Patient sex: F
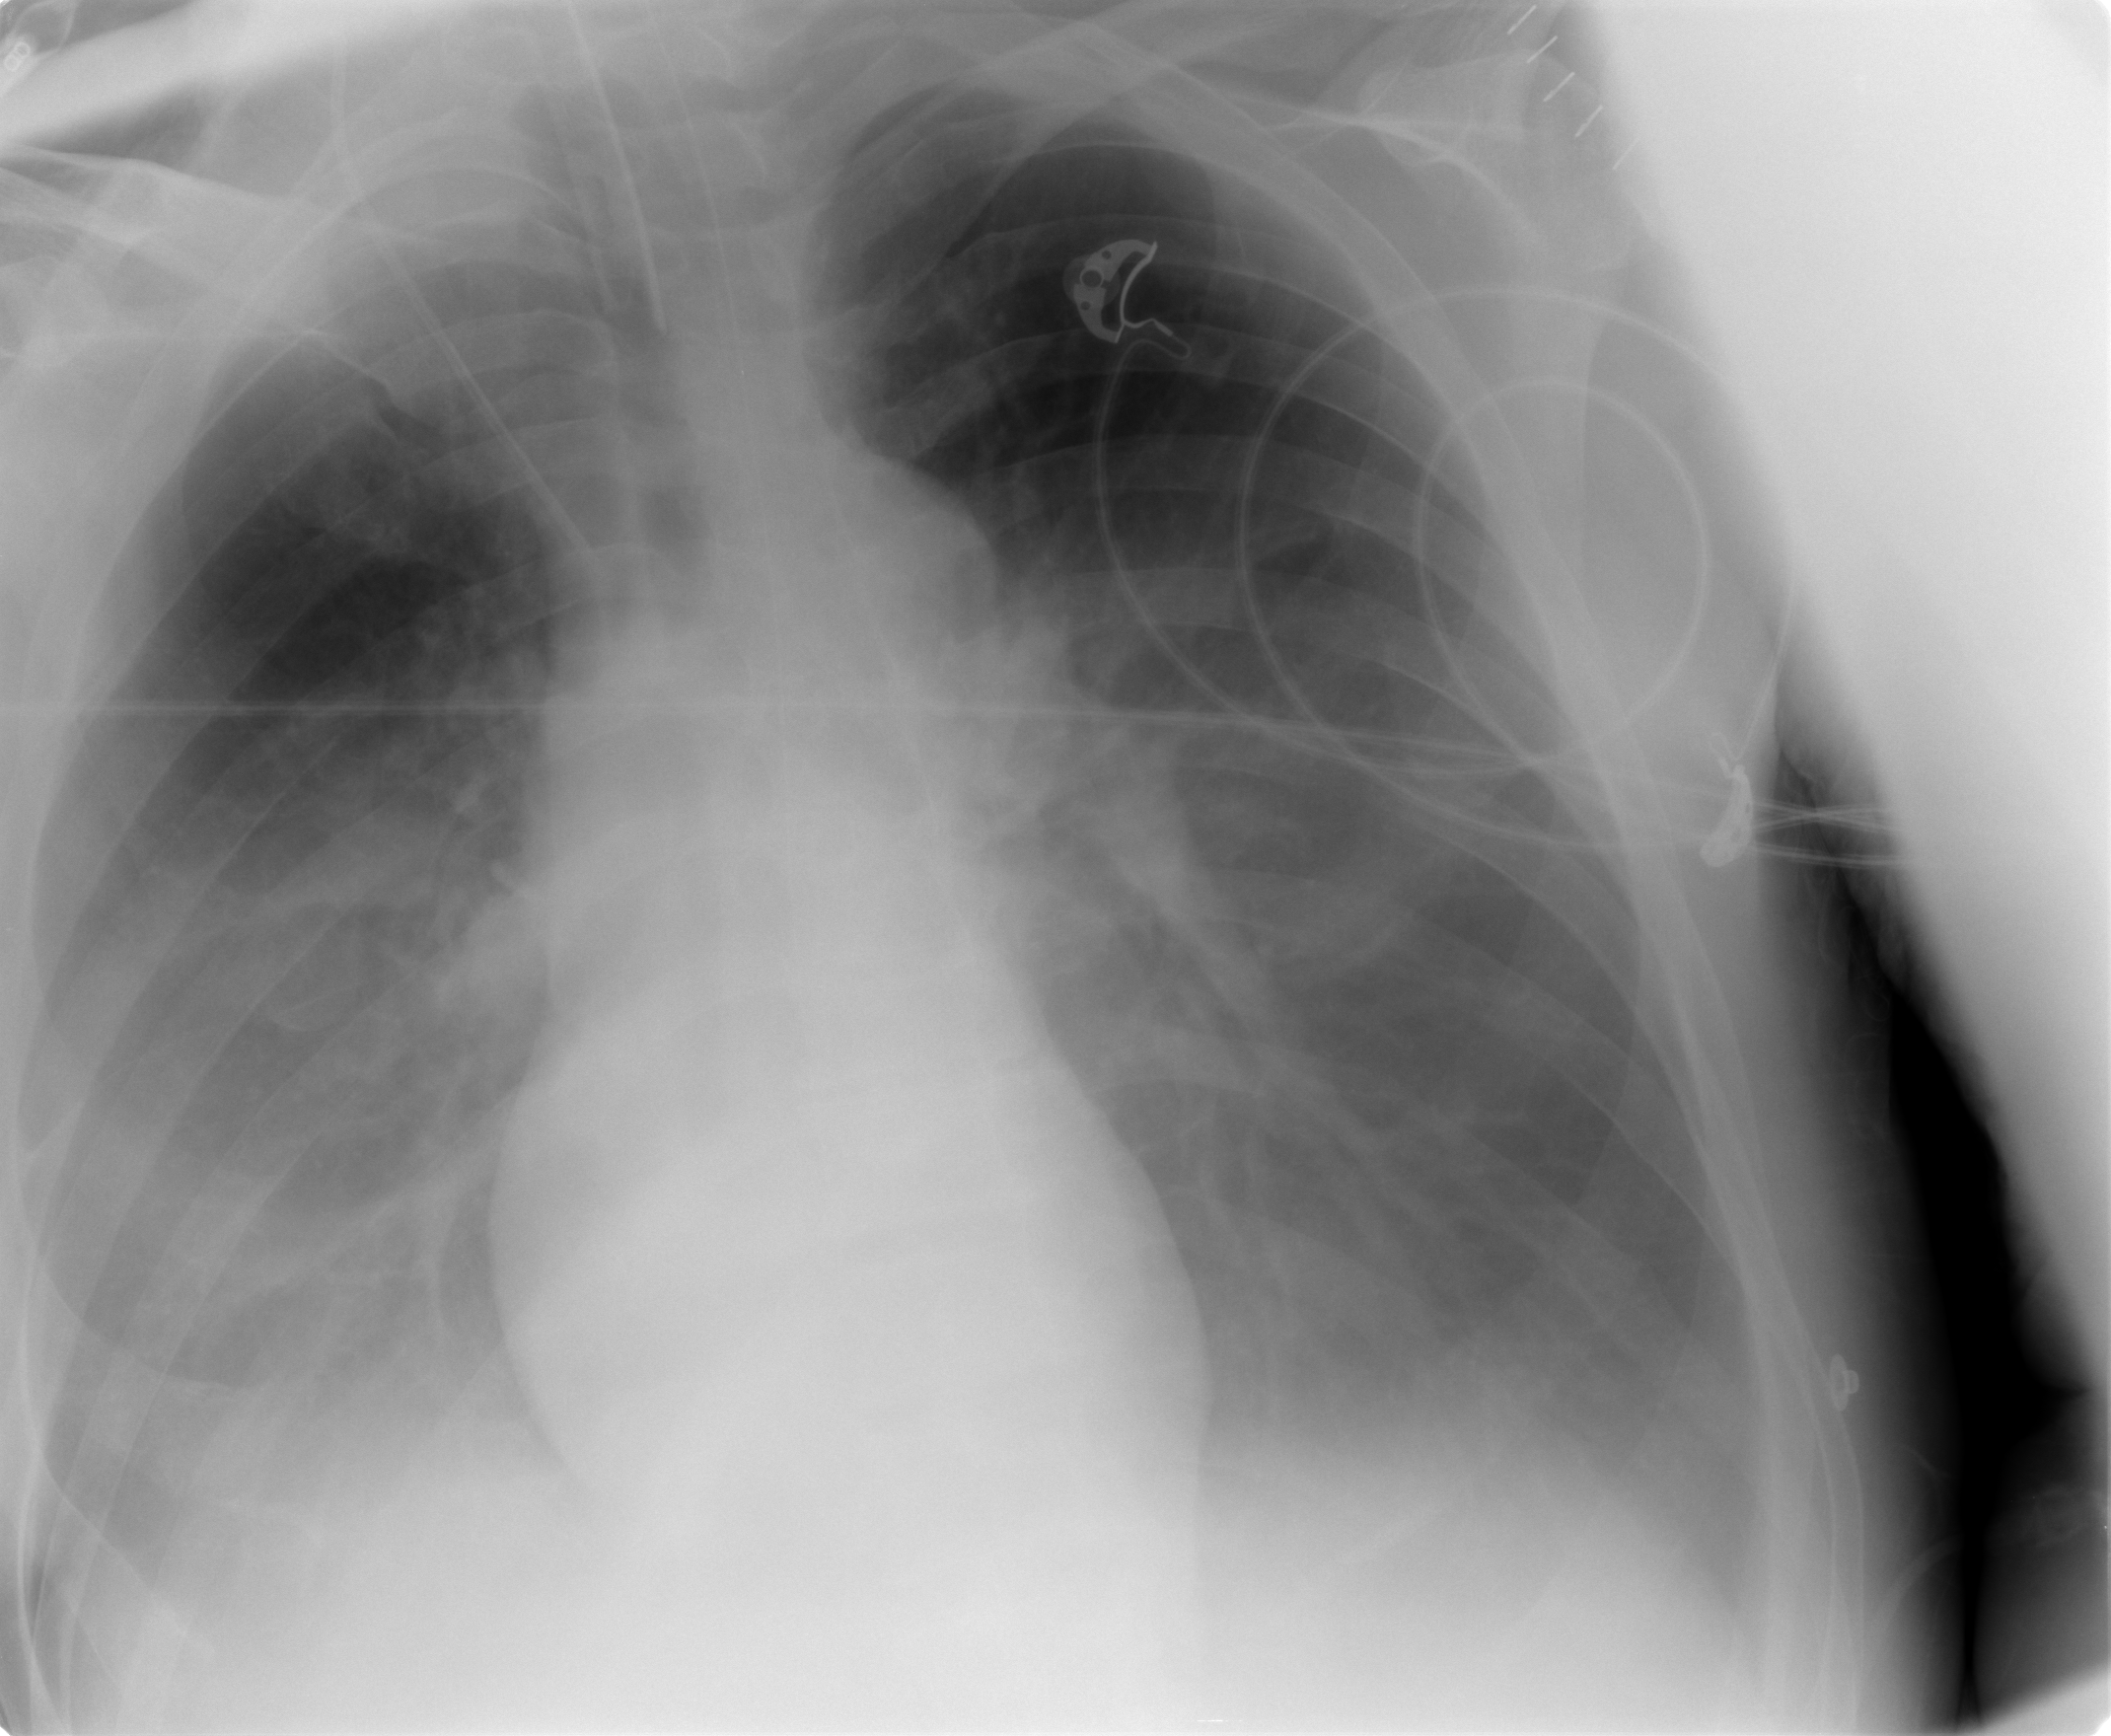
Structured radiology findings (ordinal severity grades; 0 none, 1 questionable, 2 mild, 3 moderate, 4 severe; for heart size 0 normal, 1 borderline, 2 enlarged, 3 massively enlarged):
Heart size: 0
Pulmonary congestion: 2
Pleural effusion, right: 2
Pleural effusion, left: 2
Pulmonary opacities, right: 0
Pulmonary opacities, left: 0
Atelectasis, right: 2
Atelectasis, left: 2